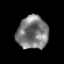
Tissue: prostate
Cell type: T cells
Senescence score: 0.3287
Nuclear area (px): 1007
Mean DAPI intensity: 123.62